Field crop: maize
Growth stage: 2
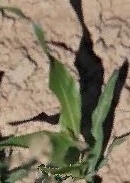
Species: maize